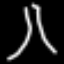
Label: The Eiffel Tower